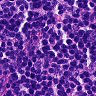
Metastatic tissue present: no